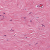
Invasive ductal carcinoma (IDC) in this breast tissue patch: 0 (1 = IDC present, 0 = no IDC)